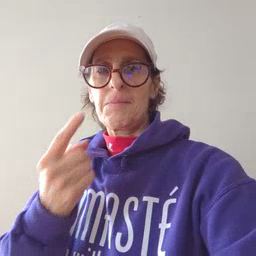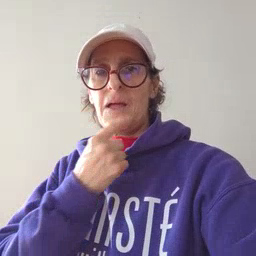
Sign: mouth